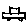
Label: car